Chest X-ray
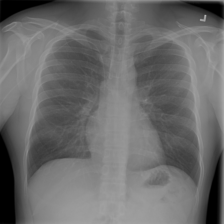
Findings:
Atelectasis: negative
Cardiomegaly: negative
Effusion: negative
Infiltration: negative
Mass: negative
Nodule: negative
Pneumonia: negative
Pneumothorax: negative
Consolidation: negative
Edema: negative
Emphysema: negative
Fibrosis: negative
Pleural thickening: negative
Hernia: negative